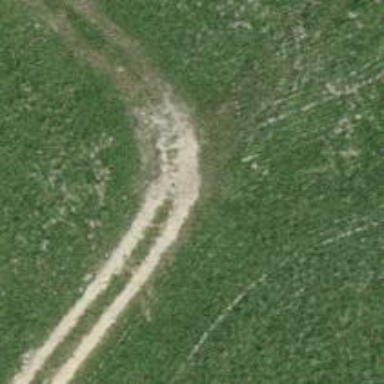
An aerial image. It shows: Grass track with grade2 tracktype.